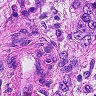
Metastatic tissue present: yes